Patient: sex F, age 75
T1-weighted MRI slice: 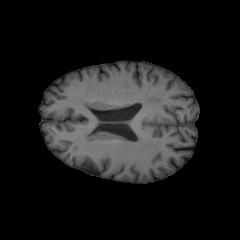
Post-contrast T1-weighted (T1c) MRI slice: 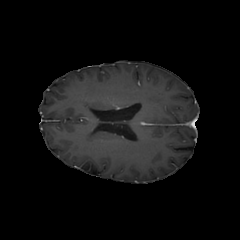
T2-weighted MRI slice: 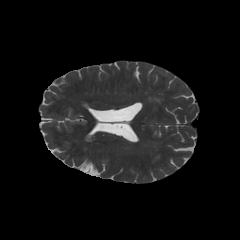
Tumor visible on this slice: no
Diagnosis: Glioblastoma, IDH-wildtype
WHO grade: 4